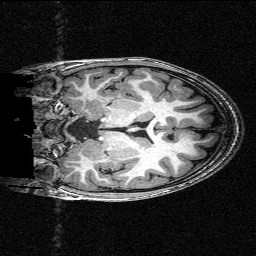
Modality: T1w
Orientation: coronal
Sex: female
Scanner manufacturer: siemens
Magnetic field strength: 3 T
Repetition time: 2.3 s
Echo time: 0.00336 s